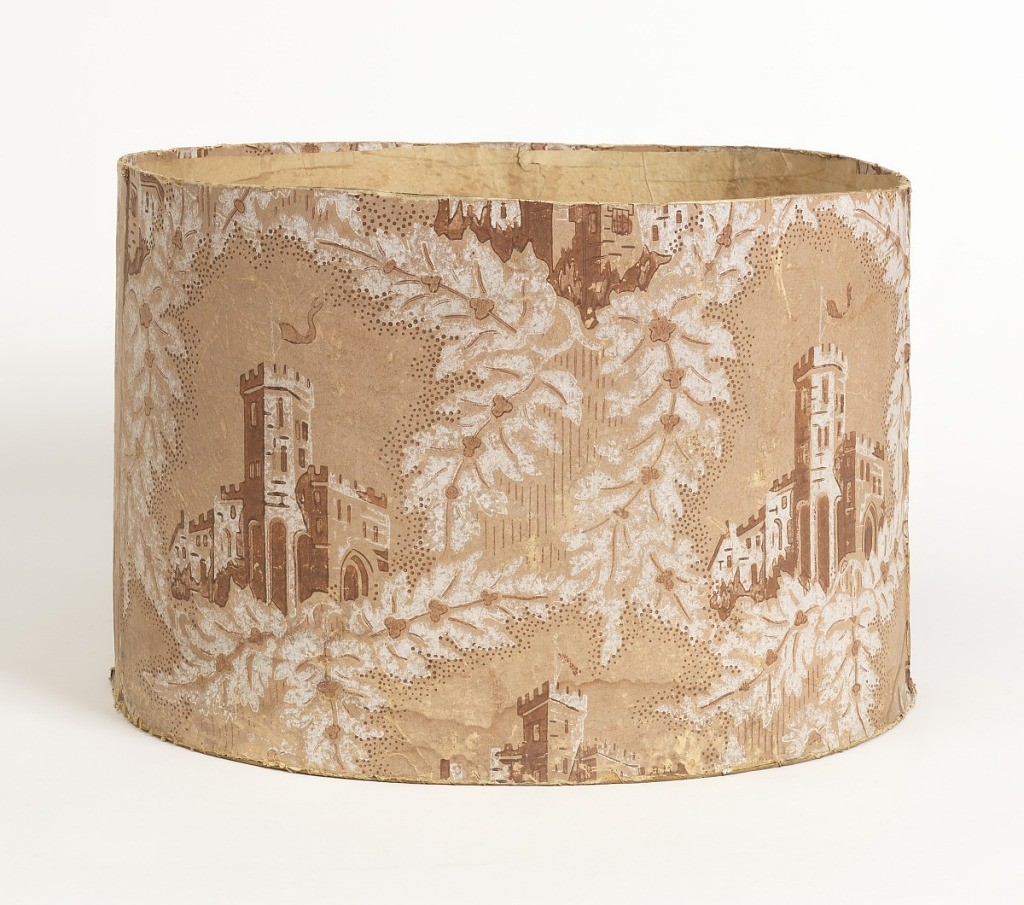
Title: Bandbox
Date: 1845–50
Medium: Machine-printed paper, pasteboard support, newsprint
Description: Bandbox bottom covered with machine printed wallpaper. On light brown background, white and darker brown leaf design, edged with pin work, enframing castellated buildings. Bottom covered with newspaper reporting events in Michigan of 1844-45 and mentioning the Mexican War (1846-48).